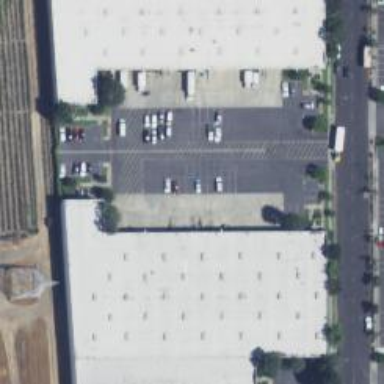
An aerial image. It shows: Warehouse building.